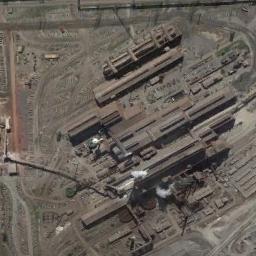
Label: industrial_area